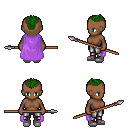
a pixel art fantasy rpg character, female body template, human, dark skin, lavender cape, metal pants, green short mohawk hairstyle, white slippers, spear, four views (front, back, left, right), 2x2 character sprite sheet, small pixel art, hard edges, no anti-aliasing